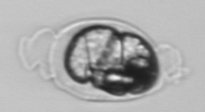
Label: Proterythropsis